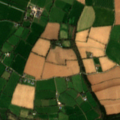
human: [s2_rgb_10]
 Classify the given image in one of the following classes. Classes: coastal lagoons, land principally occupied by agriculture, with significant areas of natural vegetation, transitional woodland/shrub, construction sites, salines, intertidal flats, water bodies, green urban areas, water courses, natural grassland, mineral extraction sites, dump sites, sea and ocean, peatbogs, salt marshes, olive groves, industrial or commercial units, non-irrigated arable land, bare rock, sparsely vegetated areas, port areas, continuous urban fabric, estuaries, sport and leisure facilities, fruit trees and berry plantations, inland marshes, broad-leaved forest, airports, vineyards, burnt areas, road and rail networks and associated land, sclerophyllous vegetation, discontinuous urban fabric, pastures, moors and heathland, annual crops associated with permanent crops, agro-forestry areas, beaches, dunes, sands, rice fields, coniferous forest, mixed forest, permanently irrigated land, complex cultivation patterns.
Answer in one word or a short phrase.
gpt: non-irrigated arable land, pastures